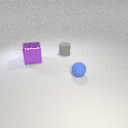
large purple metal cube to the left of small gray rubber cylinder